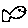
Label: fish